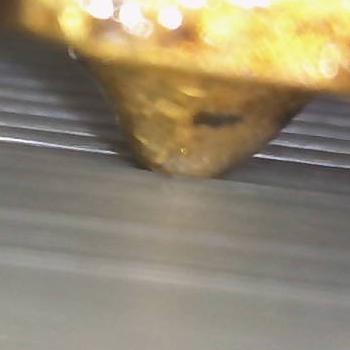
Flow rate: 208%